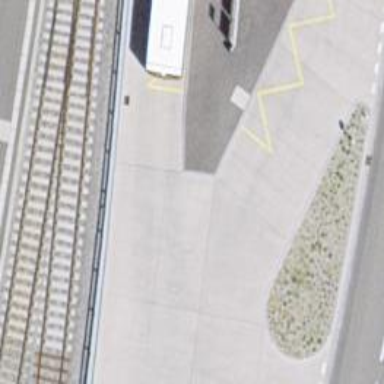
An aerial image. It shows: Platform for public transport on the road.